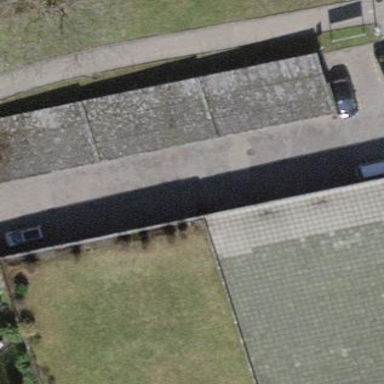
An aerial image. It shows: Garage with skillion roof oriented across the building. Mainly used for parking.